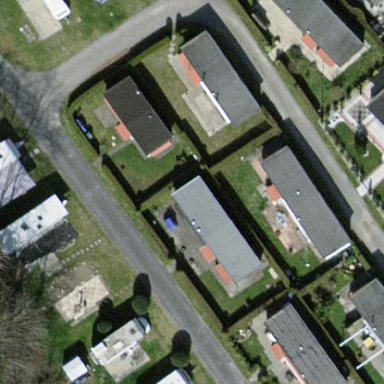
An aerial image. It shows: Static caravan.